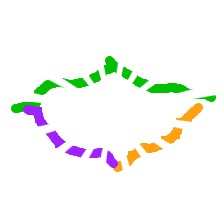
Shape: rhombus